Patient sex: M
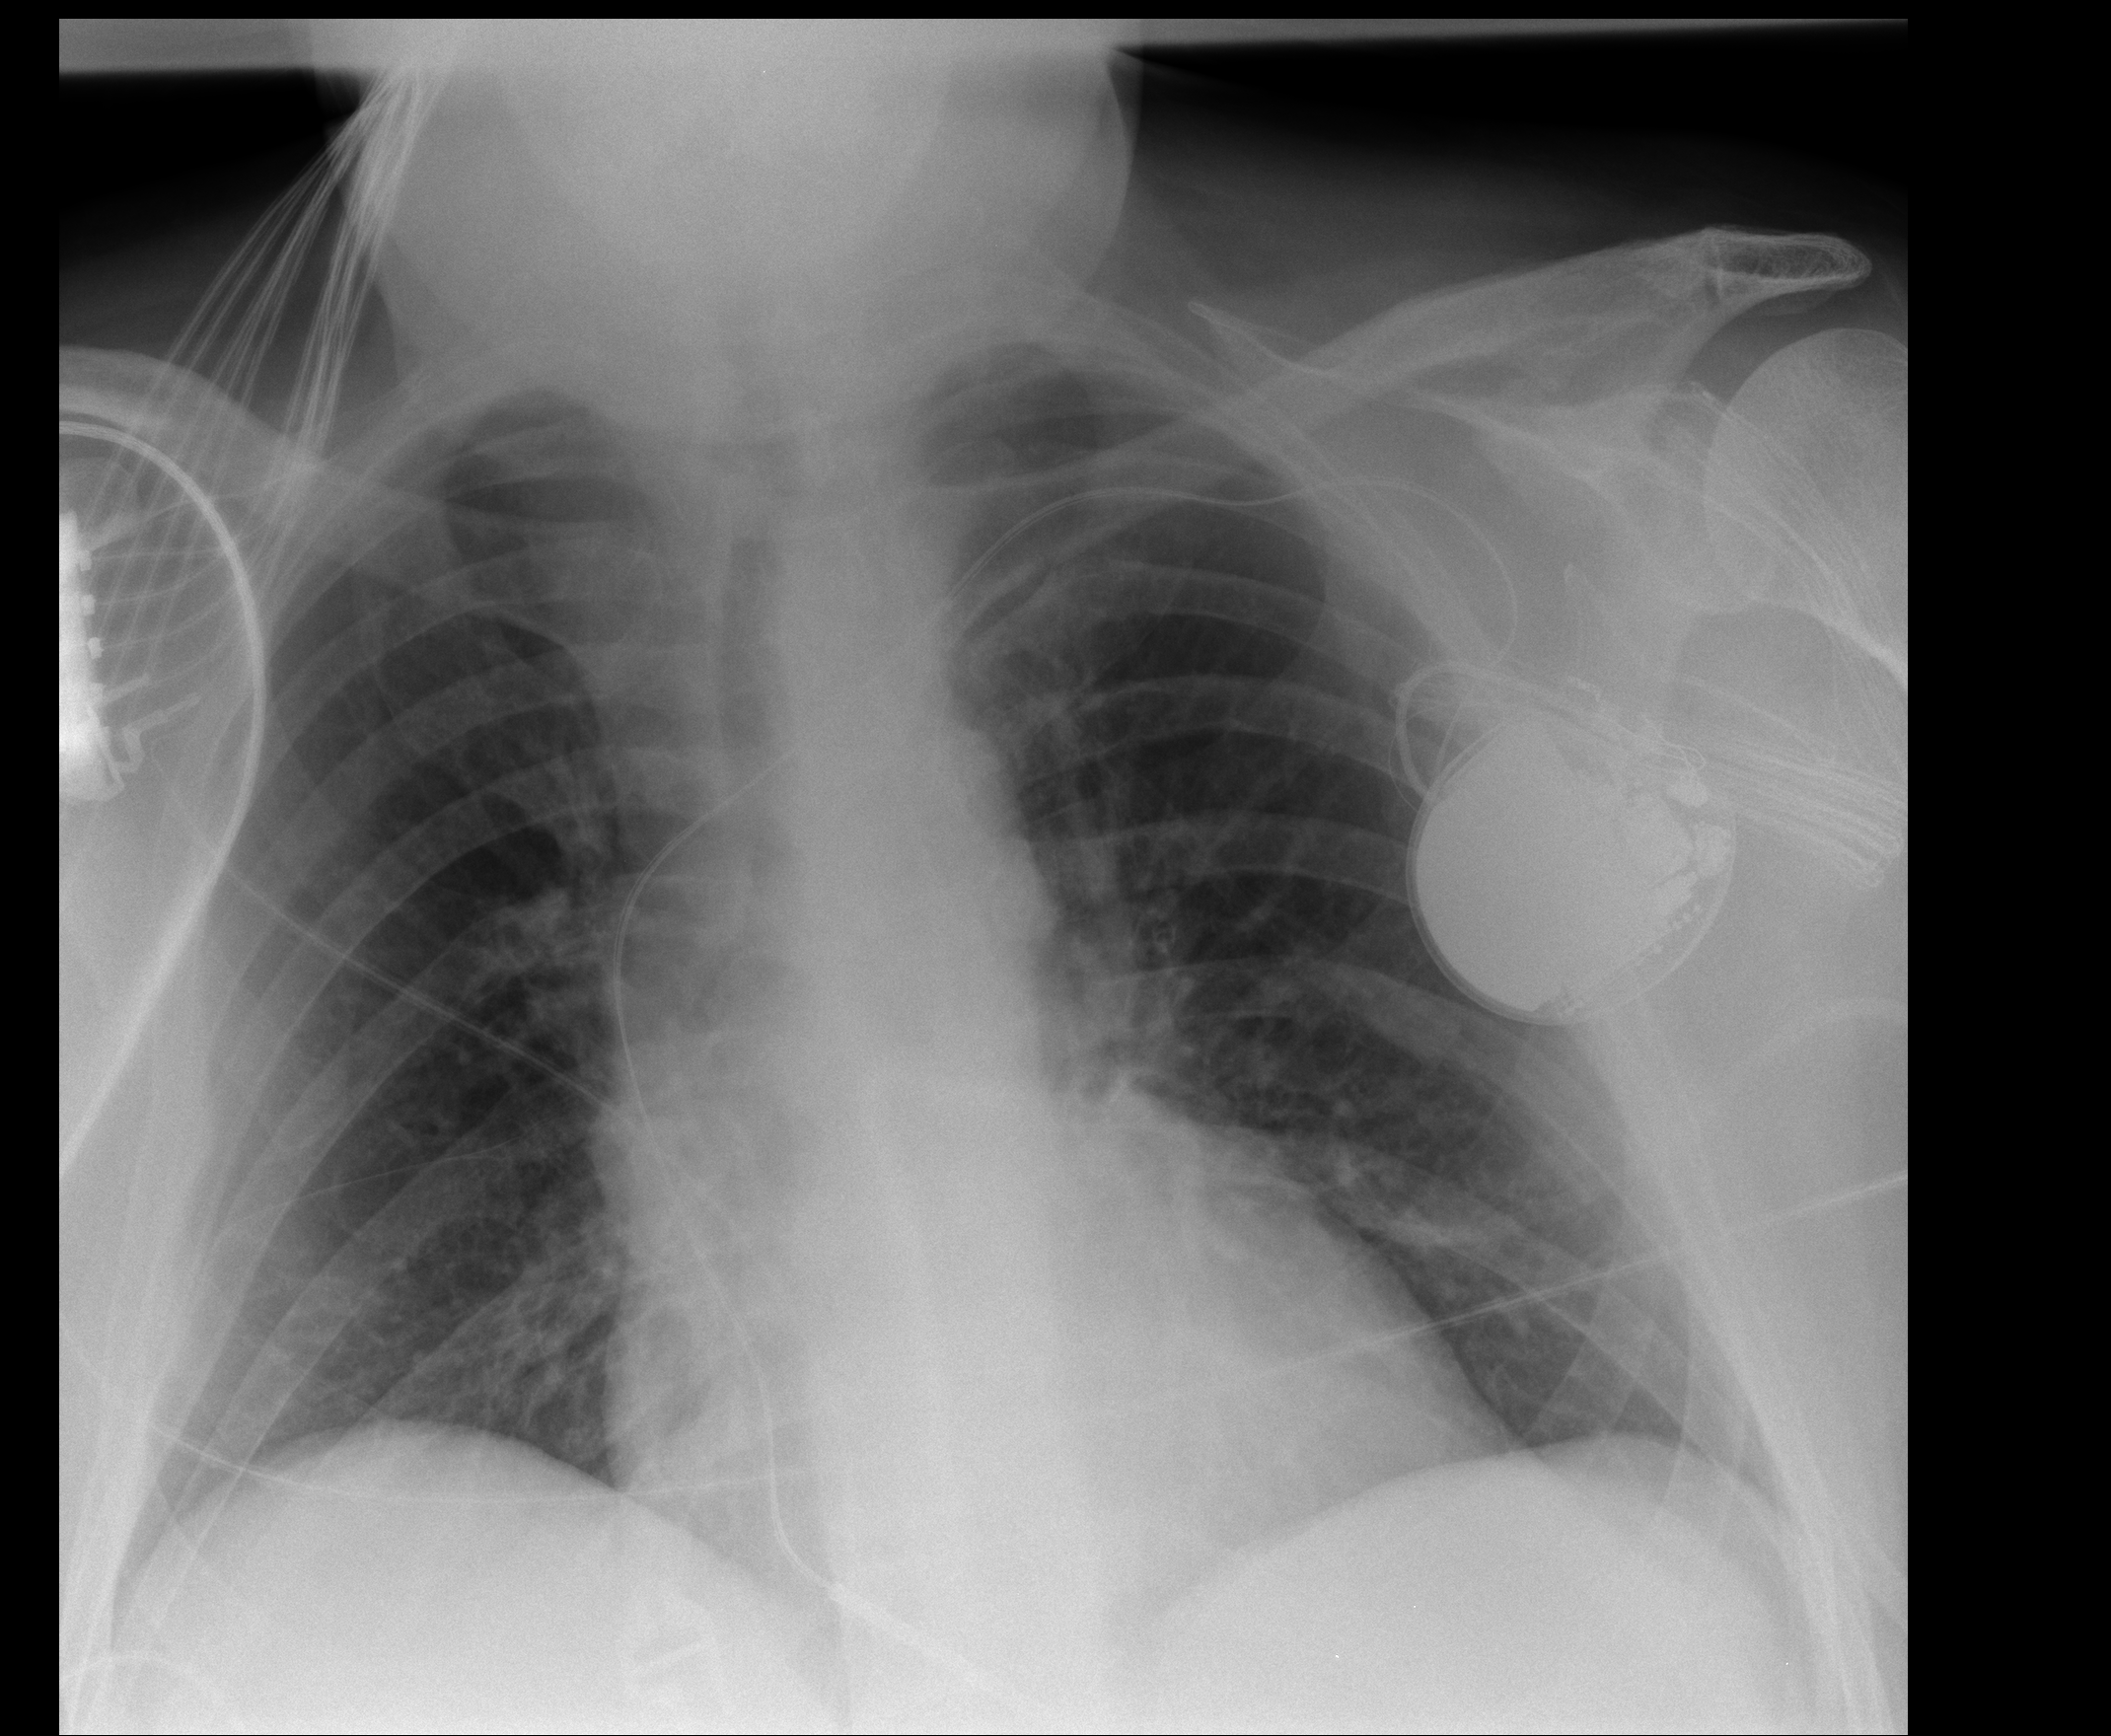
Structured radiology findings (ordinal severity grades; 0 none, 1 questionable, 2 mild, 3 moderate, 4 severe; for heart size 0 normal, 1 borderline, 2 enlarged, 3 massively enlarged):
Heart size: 2
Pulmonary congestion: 0
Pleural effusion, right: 0
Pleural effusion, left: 1
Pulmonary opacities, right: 0
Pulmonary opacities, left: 1
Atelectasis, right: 1
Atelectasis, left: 0